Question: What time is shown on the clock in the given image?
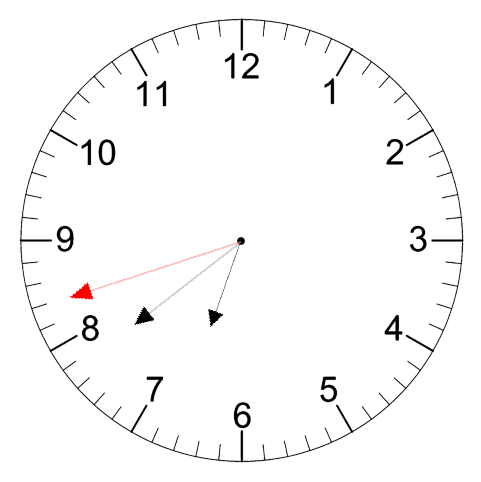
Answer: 06:38:42